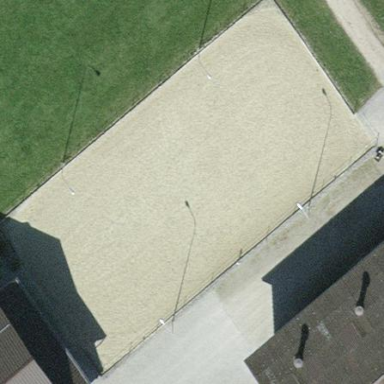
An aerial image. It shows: Equestrian pitch for leisure land sports.